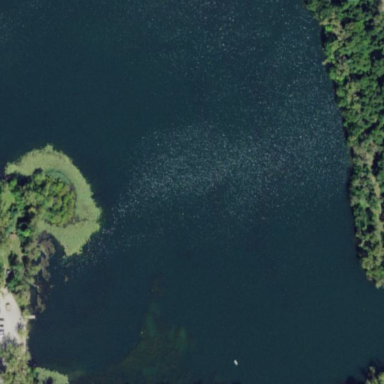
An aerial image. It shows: Serene lake.